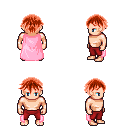
a pixel art fantasy rpg character, male body template, human, light skin, pink cape, red pants, red short bangs hairstyle, four views (front, back, left, right), 2x2 character sprite sheet, small pixel art, hard edges, no anti-aliasing